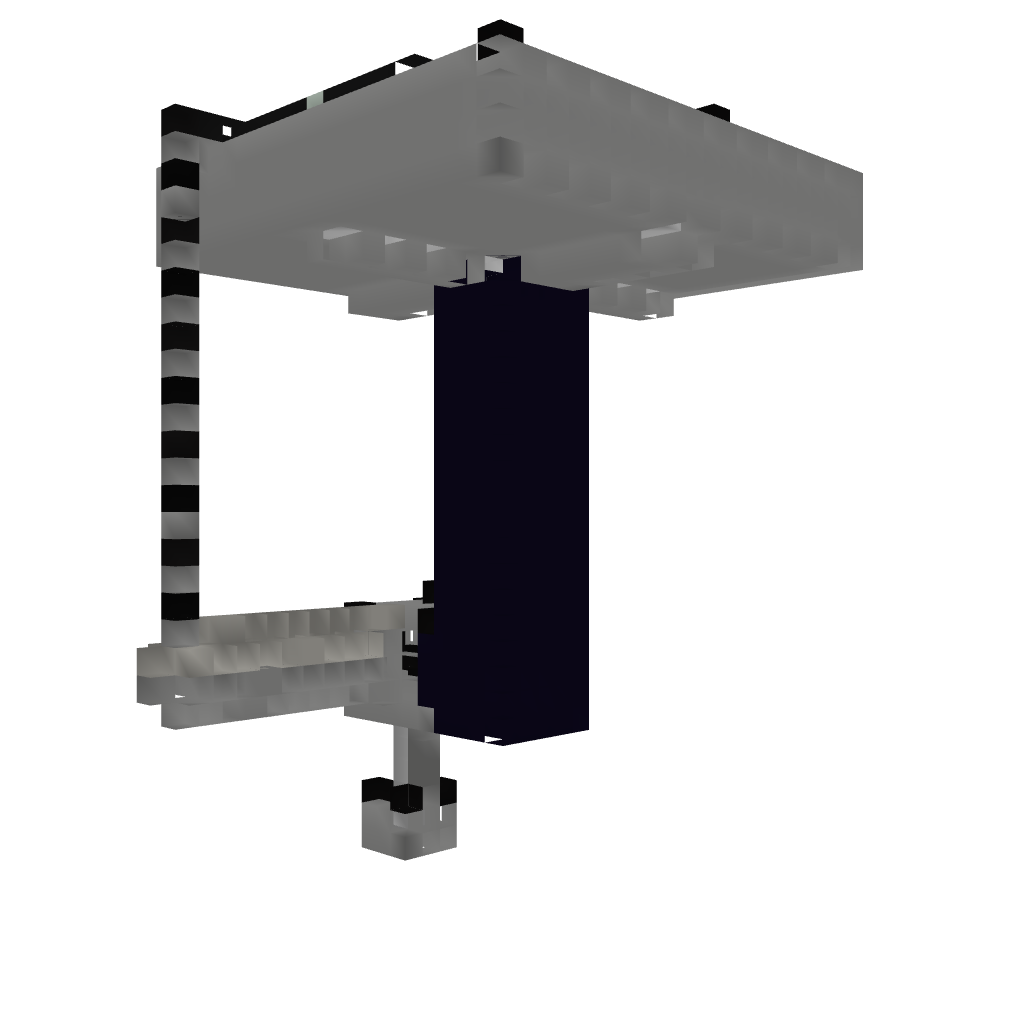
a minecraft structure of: Mob XP Farm